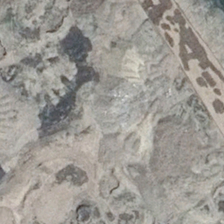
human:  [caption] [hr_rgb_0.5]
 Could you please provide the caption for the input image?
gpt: it is an bleak messy bareland with some dark shadows on it .

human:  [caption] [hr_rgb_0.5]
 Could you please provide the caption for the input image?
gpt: a brown road is next to a band bareland .

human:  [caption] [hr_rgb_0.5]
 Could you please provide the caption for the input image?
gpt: there are some stony hills in the bareland .

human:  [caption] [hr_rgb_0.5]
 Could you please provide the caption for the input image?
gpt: the bareland have a undulating surface .

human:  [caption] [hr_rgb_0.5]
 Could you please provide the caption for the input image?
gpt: it is a piece of irregular gray bareland .